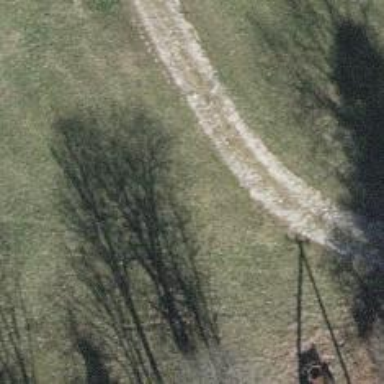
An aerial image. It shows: Unpaved service road.